Question: I have a csv/xls file with 50,000 rows and 3 columns in the following format:
'''
Text01 | text02 | Tag
Text1 | text2 | Tag1
Text3 | text4 | Tag1
Text5 | text6 | Tag1
Text7 | text8 | Tag2
Text9 | text10 | Tag2
Text11 | text12 | Tag3
'''
Etc
I want to convert it to the following format:
'''
Tag | text1 | text2 | text3 | etc
Tag1 | Text1 | text2 | text3 | text4 | text5 | text6
'''
Etc
Update
I tried a solution previously proposed by @player0 using google sheet formula and it only works if the tag column contains a single word and not several words :
In conclusion and more clearly I am looking for a solution that allows me to group together the rows that have a common column knowing that the number of rows is variable.

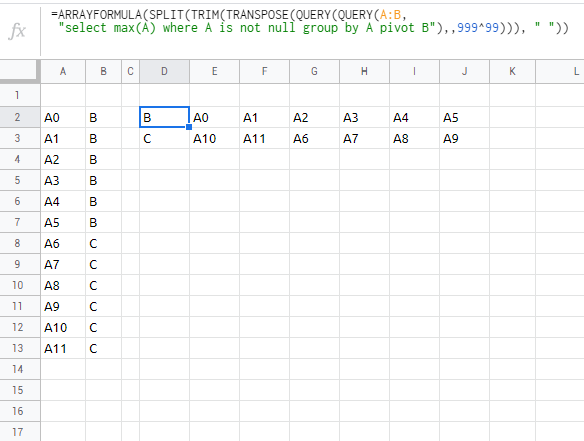
Answer: try:
'''
=ARRAYFORMULA(SPLIT(TRANSPOSE(SPLIT(QUERY(TRANSPOSE(QUERY(TRANSPOSE(IF(B2:B<>"",
{IF(COUNTIFS(D2:D, D2:D, ROW(D2:D), "<="&ROW(D2:D))=1, "♥️"&D2:D, )&"♦️"&B2:B, "♦️"&C2:C}, ))
,,999^99)),,999^99), "♥️")), "♦️"))
'''
<URL>